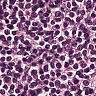
Metastatic tissue present: no